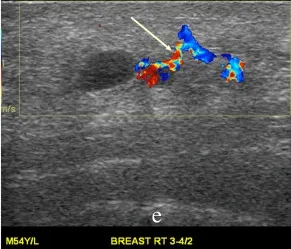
Breast panniculitis with vasculitis on ultrasound. E. Blood flow signals increase in and around the nodule on color Doppler (arrow).
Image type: radiology (ultrasound)